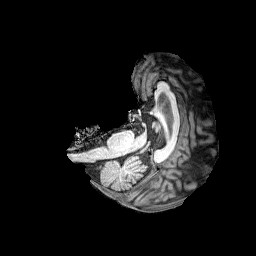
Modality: T1w
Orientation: axial
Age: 76
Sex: male
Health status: healthy